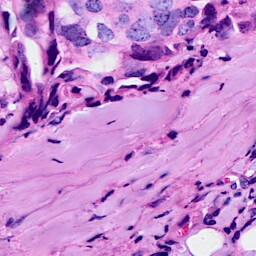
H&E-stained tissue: Breast